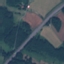
Land use / land cover class: Highway